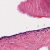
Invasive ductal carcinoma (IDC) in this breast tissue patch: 0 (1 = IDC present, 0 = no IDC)